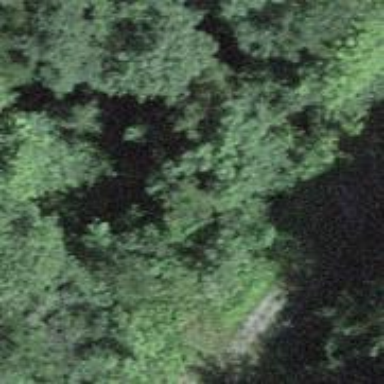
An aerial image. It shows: Culvert tunnel.